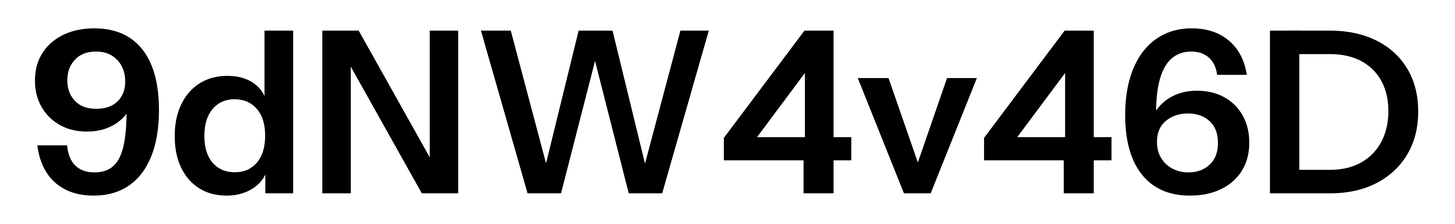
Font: InstrumentSans_SemiBold